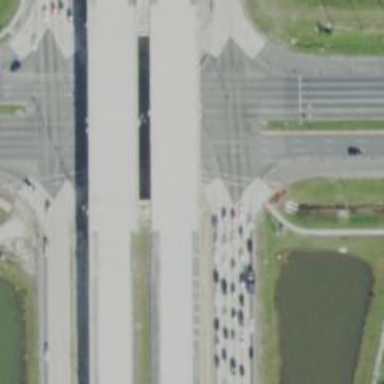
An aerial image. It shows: Asphalt trunk link road.